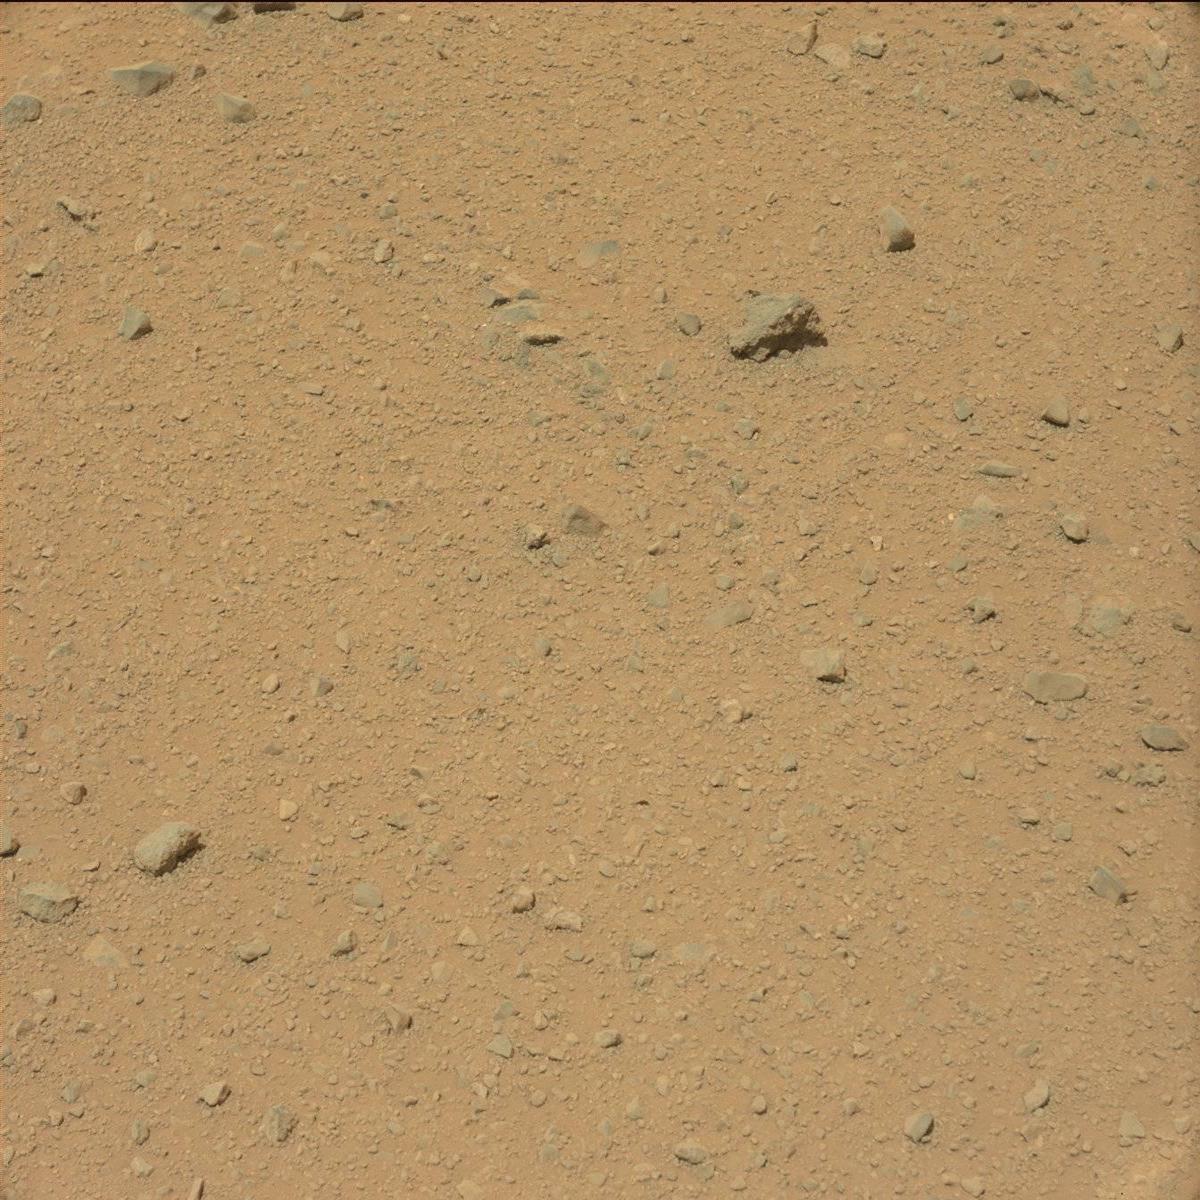
Terrain classes present: Bedrock, Rock, Sand / Soil